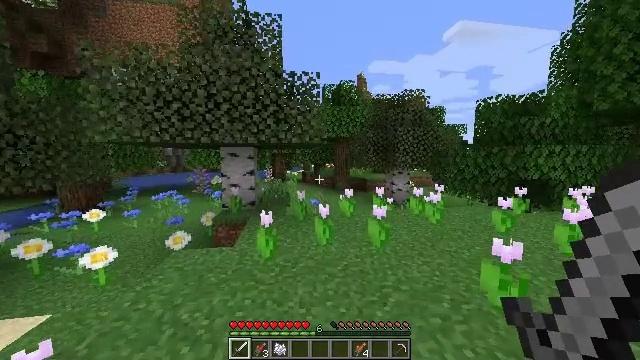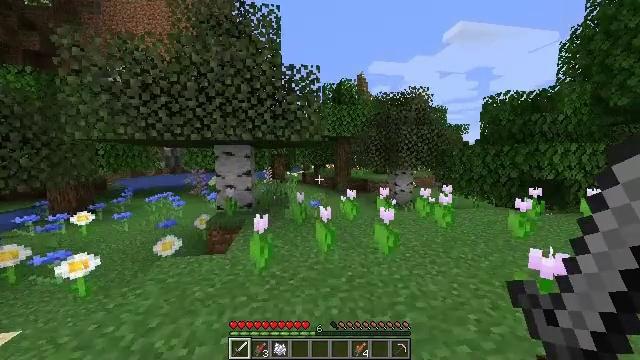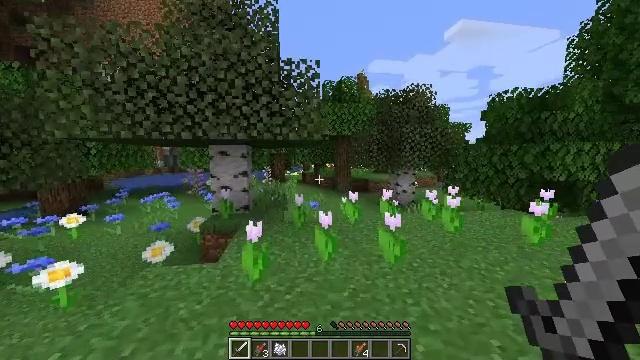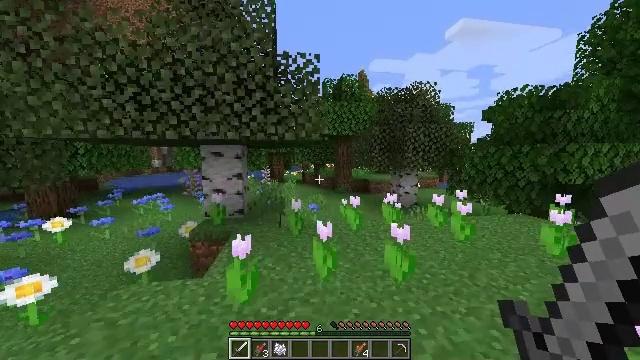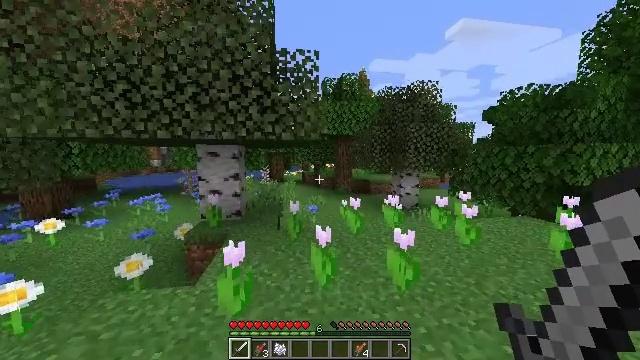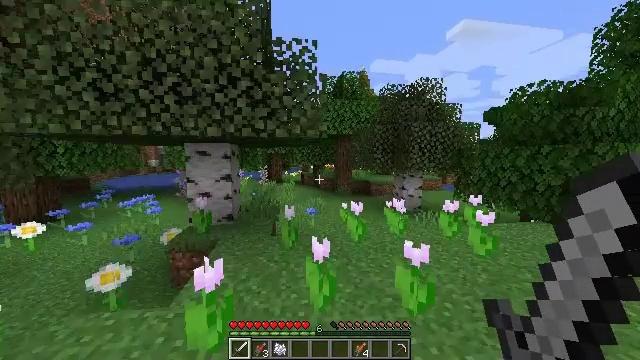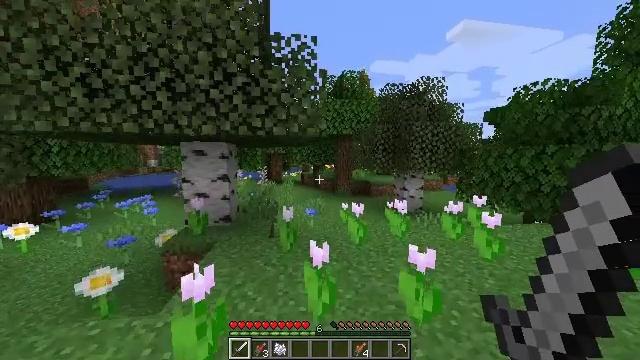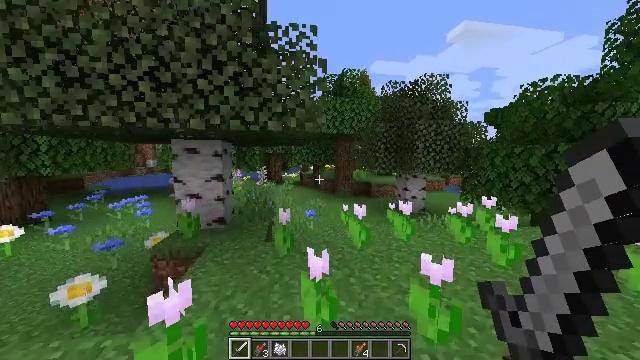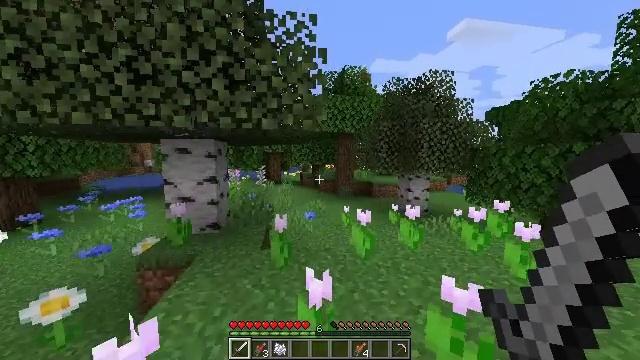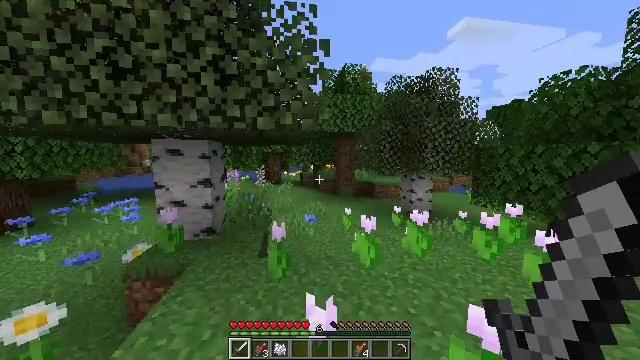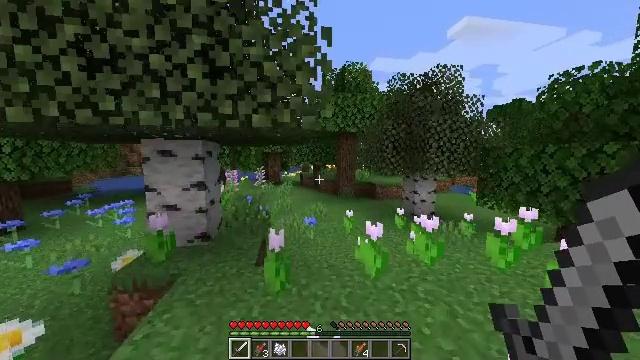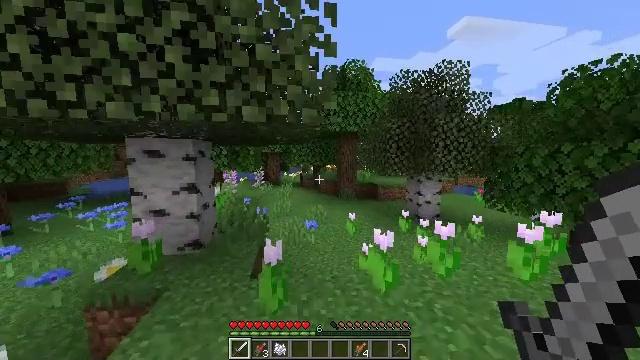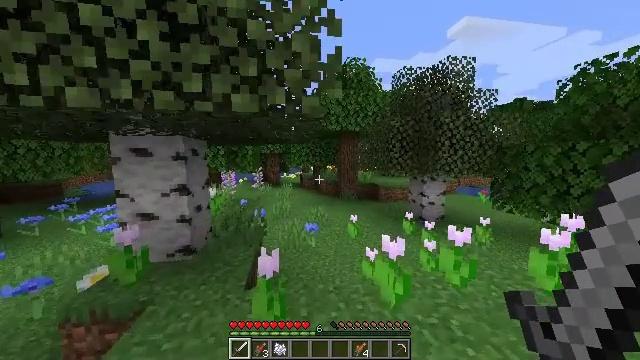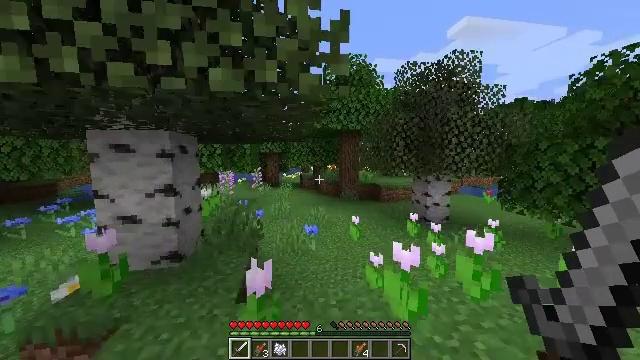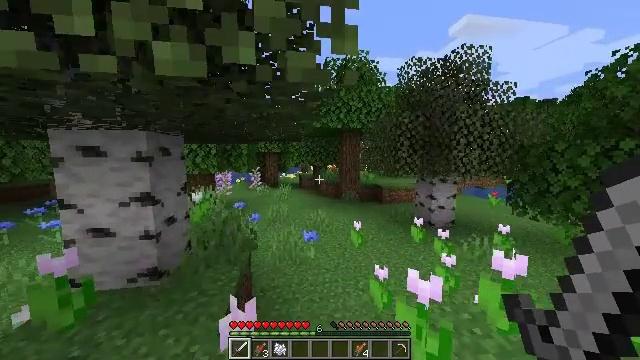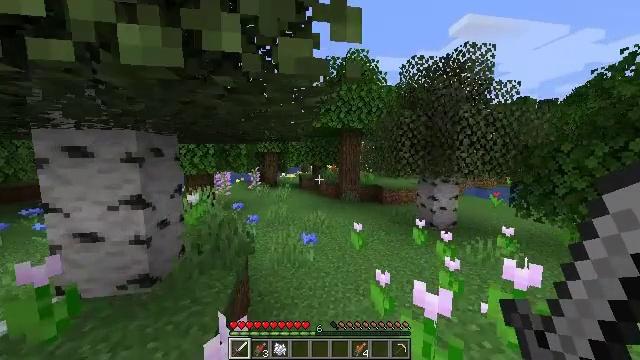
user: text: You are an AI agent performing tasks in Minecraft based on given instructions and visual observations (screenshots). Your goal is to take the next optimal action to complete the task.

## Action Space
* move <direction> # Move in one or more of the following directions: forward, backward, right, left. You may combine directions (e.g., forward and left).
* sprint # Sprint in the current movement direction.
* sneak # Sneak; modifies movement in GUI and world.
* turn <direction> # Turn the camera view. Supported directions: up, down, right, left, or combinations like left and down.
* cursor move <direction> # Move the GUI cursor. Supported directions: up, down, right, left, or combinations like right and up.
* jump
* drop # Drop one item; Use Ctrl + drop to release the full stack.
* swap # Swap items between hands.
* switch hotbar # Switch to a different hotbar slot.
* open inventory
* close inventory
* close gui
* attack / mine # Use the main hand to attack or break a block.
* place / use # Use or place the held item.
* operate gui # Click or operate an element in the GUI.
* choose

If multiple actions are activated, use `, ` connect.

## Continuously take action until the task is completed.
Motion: motion action
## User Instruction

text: Fish and kill the salmon.
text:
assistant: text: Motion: move forward
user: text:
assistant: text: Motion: move forward
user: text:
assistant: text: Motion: move forward
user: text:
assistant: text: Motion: move forward
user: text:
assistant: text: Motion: move forward
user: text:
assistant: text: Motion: move forward
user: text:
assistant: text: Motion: move forward
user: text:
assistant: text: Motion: move forward
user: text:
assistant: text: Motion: move forward
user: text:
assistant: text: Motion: move forward
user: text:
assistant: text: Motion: move forward
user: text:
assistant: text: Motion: move forward
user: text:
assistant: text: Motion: move forward
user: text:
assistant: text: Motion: move forward
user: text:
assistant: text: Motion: move forward
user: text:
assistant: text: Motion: move forward
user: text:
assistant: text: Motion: move forward
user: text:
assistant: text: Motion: move forward
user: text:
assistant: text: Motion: move forward
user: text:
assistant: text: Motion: move forward, turn left
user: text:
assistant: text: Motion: move forward, turn left
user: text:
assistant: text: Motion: move forward, turn left
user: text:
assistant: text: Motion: move forward, turn left
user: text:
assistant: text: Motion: move forward
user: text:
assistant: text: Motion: move forward
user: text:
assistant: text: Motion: move forward
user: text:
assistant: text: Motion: move forward
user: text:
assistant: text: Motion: move forward
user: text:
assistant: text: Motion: move forward, turn left
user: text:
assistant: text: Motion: move forward, turn left